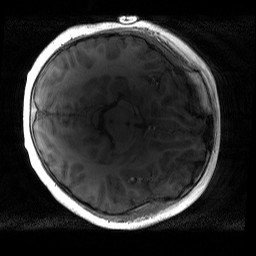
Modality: T1w
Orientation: axial
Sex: male
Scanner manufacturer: siemens
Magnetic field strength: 3 T
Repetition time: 1.9 s
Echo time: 0.00243 s